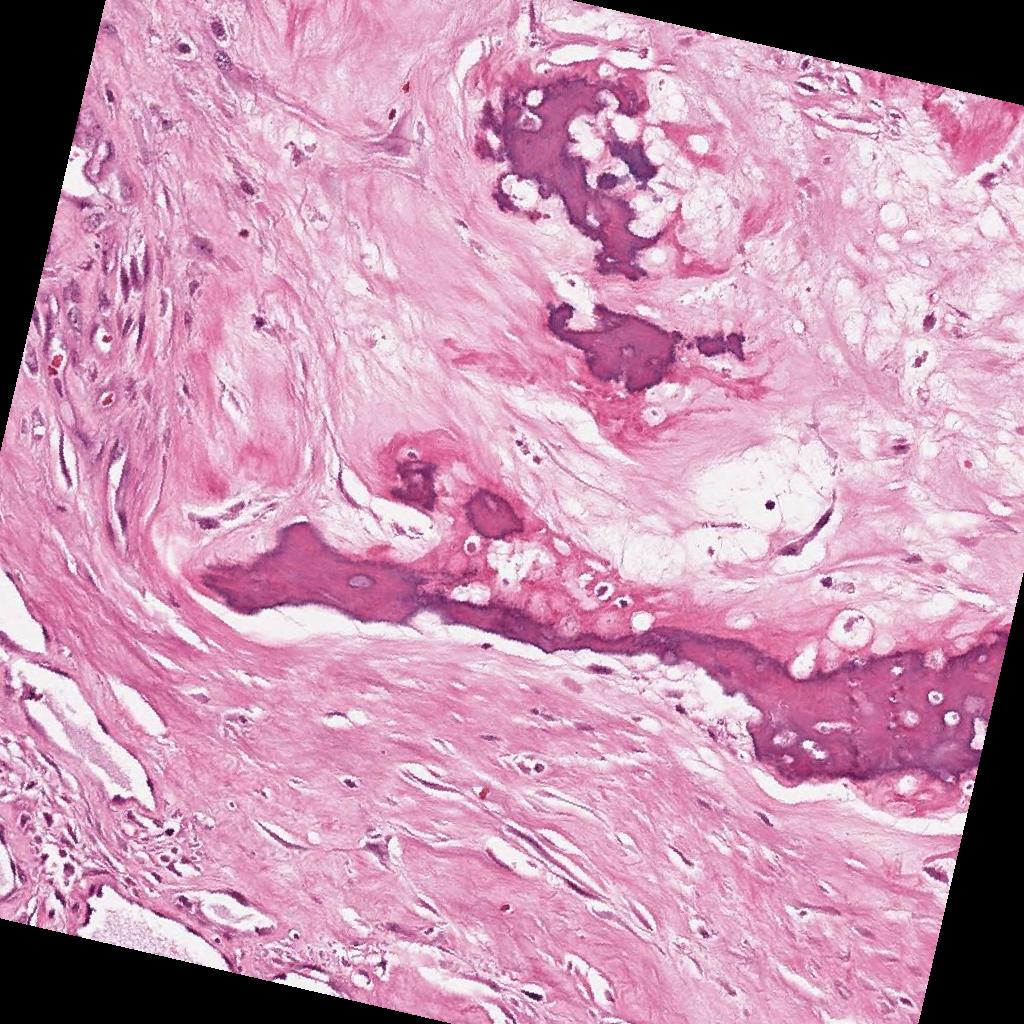
Label: Non-Tumor